Question: Hi i am developing in Custom tabbar and my deployment Target is iOS4

In iOS5 wise Everything fine.
In iOS4 wise not working
Code snippet
'''
UIImageView *imageView = [[UIImageView alloc] initWithImage:[UIImage imageNamed:@"tabBack.png"]];
if ([[[UIDevice currentDevice] systemVersion] floatValue] > 4.9) {
//iOS 5
[self.tabBarController.tabBar insertSubview:imageView atIndex:1];
self.tabBarController.tabBar.selectionIndicatorImage =[UIImage imageNamed:@"red_Back.png"];
[[UITabBar appearance] setSelectedImageTintColor:[UIColor whiteColor]];
}
else {
//iOS 4
[self.tabBarController.tabBar insertSubview:imageView atIndex:0];
}
'''
Iam tried some codes
1)
<URL>
2)
<URL>
no effect to those code samples
I tried a lot,any way to do this task in iOS4 ?
Any shortcut?
Any tutorial or example pls
Thanks in Advance
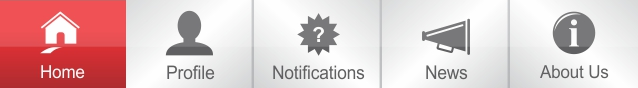
Answer: '''
- (BOOL)application:(UIApplication *)application didFinishLaunchingWithOptions:(NSDictionary *)launchOptions {
NSInteger tabbarHeight;
CGRect Bounds = [[UIScreen mainScreen] bounds];
if (Bounds.size.height == 568) {
// code for 4-inch screen
tabbarHeight = 519;
} else {
// code for 3.5-inch screen
tabbarHeight = 431;
}
UITabBarController *tabBarController = [[UITabBarController alloc]init];
tabBarController.selectedIndex=0;
tabBarController.delegate=self;
img = [[UIImageView alloc]init];
img.image=[UIImage imageNamed:@"Tabimage.png"];
img.frame=CGRectMake(0,tabbarHeight, 320, 49);
[self.tabBarController.view addSubview:img];
tabBarController.viewControllers = @[homeNavigationController,profileNavigationControler,notificationNavigationController,newsNavigationController,aboutUsNavigationController];
self.window.rootViewController = self.tabBarController;
[self.window makeKeyAndVisible];
return YES;
}
- (BOOL)tabBarController:(UITabBarController *)tabBarController shouldSelectViewController:(UIViewController *)viewController{
NSUInteger index=[[tabBarController viewControllers] indexOfObject:viewController];
switch (index) {
case 0:
self.img.image=[UIImage imageNamed:@"Tabone.png"];
break;
case 1:
self.img.image=[UIImage imageNamed:@"Tabtwo.png"];
break;
case 2:
self.img.image=[UIImage imageNamed:@"Tabthree.png"];
break;
case 3:
self.img.image=[UIImage imageNamed:@"Tabfour.png"];
break;
case 4:
self.img.image=[UIImage imageNamed:@"Tabfive.png"];
break;
default:
break;
}
return YES;
}
'''